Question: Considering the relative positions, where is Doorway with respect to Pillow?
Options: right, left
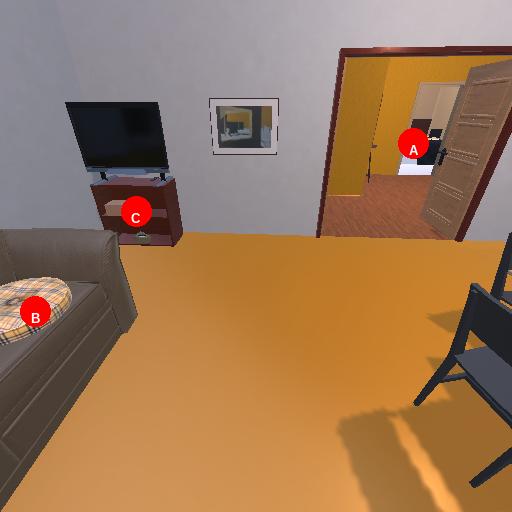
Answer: right